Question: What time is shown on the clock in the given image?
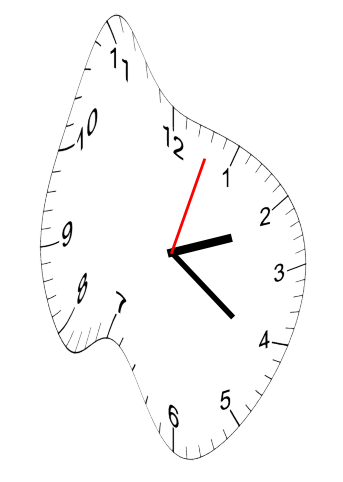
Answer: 02:21:03